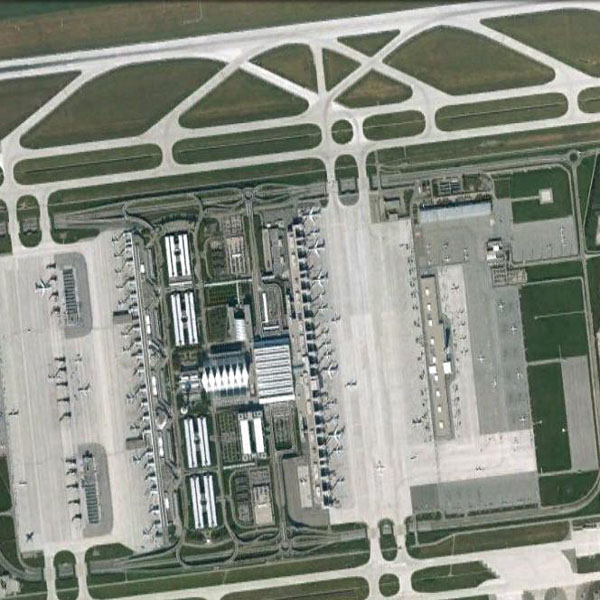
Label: Airport